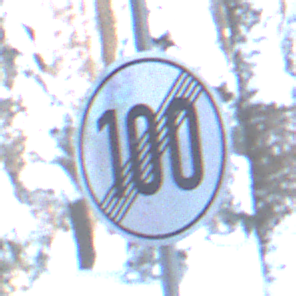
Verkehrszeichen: EndeGeschwindigkeit100
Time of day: MorningAfternoon
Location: Outdoor (Nature)
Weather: Clear
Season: Winter
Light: Natural